【题型】解答题　【知识点】平面几何　【难度】hard
如图，已知在等腰$\triangle ABC$中，$AB=AC=5\sqrt{5}$，$\tan\angle ABC=2$，$BF\perp AC$，垂足为$F$，点$D$是边$AB$上一点（不与$A$，$B$重合）

\vspace{0.2cm}
\noindent (1)求边$BC$的长；
\noindent (2)如图2，延长$DF$交$BC$的延长线于点$G$，如果直线$DG$与$\triangle BCF$的外接圆相切，求线段$CG$的长；
\noindent (3)过点$D$作$DE\perp BC$，垂足为$E$，$DE$交$BF$于点$Q$，连接$DF$，如果$\triangle DQF$为等腰三角形，直接写出线段$BD$的长．

\vspace{0.2cm}
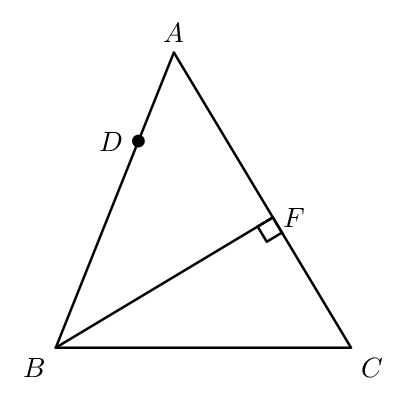
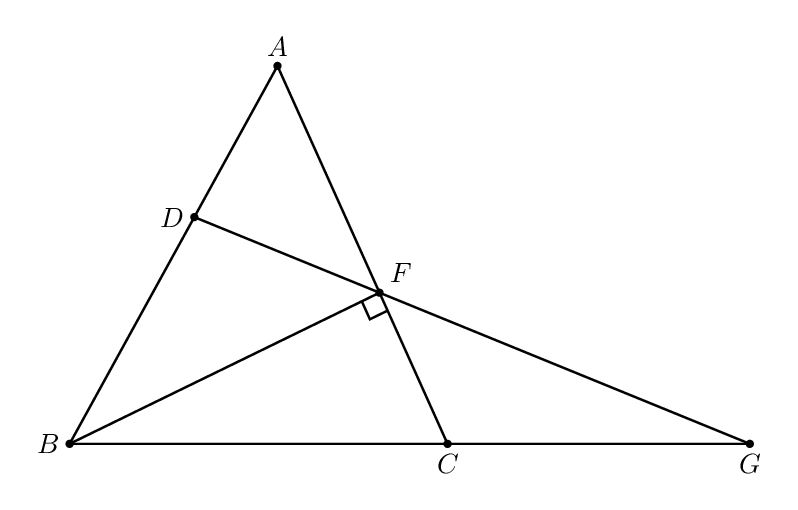
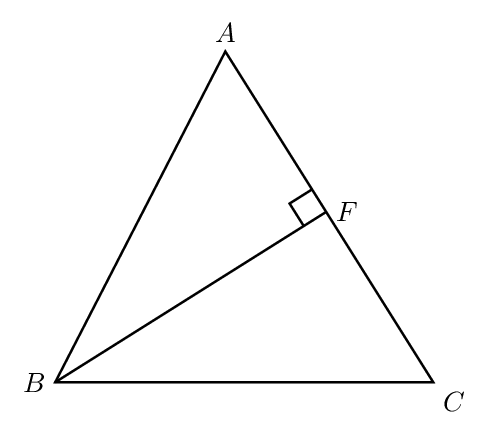
【解答】

\noindent \textbf{【详解】}
\noindent (1) 解：过点$A$作$AT\perp BC$于点$T$，

\vspace{0.2cm}
\noindent $\because AB=AC$，
\noindent $\therefore BT=TC$，
\noindent $\because \tan\angle ABC=2$，
\noindent $\therefore \dfrac{AT}{TB}=2$，
\noindent 设$TB=x$，$AT=2x$，
\noindent $\because$在$\text{Rt}\triangle ATB$由勾股定理可得：$x^2+(2x)^2=(5\sqrt{5})^2$，
\noindent 解得：$x=5$（舍负），
\noindent $\therefore TB=5$，$AT=10$，
\noindent $\therefore BC=10$；

\vspace{0.2cm}
\noindent (2) 解：$\triangle BCF$的外接圆，记为$\odot T$，连接$AT$,$FT$，过点$F$作$FH\perp BC$于点$H$，

\vspace{0.2cm}
\noindent $\because$点$T$为$BC$中点，
\noindent $\because AB=AC$，
\noindent $\therefore BT=CT=FT=5$，$AT\perp BC$，
\noindent $\because DG$与$\odot T$相切，
\noindent $\therefore TF\perp DG$，
\noindent $\therefore \angle CFB=\angle CTA=90^\circ$，
\noindent $\because \angle ACT=\angle BCF$，
\noindent $\therefore \triangle CFB\backsim\triangle CTA$，
\noindent $\therefore \dfrac{CF}{CT}=\dfrac{CB}{CA}=\dfrac{BF}{AT}$，
\noindent $\therefore \dfrac{CF}{5}=\dfrac{10}{5\sqrt{5}}=\dfrac{BF}{10}$，
\noindent $\therefore CF=2\sqrt{5}$，$BF=4\sqrt{5}$，
\noindent $\therefore FH=\dfrac{FB\times FC}{BC}=\dfrac{2\sqrt{5}\times4\sqrt{5}}{10}=4$，
\noindent $\therefore TH=\sqrt{TF^2-FH^2}=3$，
\noindent $\because \angle FTH=\angle GTF$，$\angle THF=\angle TFG=90^\circ$，
\noindent $\therefore \triangle THF\backsim\triangle TFG$，
\noindent $\therefore \dfrac{TH}{TF}=\dfrac{TF}{TG}$，
\noindent $\therefore \dfrac{3}{5}=\dfrac{5}{TG}$，
\noindent $\therefore TG=\dfrac{25}{3}$，
\noindent $CG=TG-TC=\dfrac{25}{3}-5=\dfrac{10}{3}$；

\vspace{0.2cm}
\noindent (3) 解：$\because \angle BQE+\angle QBE=90^\circ$，$\angle C+\angle QBE=90^\circ$，
\noindent $\therefore \angle BQE=\angle C$，
\noindent 又$\because \angle BQE=\angle DQF$，
\noindent $\therefore \angle C=\angle DQF$，
\noindent 当$DQ=DF$时，如图，作$DP\perp BF$交$BF$于点$P$，则$PQ=PF$，

\vspace{0.2cm}
\noindent $\because \tan\angle ABC=\tan C=2=\dfrac{BF}{FC}$，
\noindent 则$BF=2FC$，
\noindent $\therefore BC=\sqrt{CF^2+BF^2}=\sqrt{5}FC=10$，
\noindent $\therefore FC=2\sqrt{5}$，$BF=4\sqrt{5}$，
\noindent 设$BE=x$，
\noindent $\because \tan\angle ABC=\tan C=\tan\angle BQE=\tan\angle DQP=2$，
\noindent $\therefore QE=\dfrac{x}{2}$，
\noindent $\therefore BQ=\sqrt{BE^2+QE^2}=\sqrt{x^2+\left(\dfrac{x}{2}\right)^2}=\dfrac{\sqrt{5}}{2}x$，
\noindent $\therefore QF=BF-BQ=4\sqrt{5}-\dfrac{\sqrt{5}}{2}x$，
\noindent $\therefore QP=PF=\dfrac{1}{2}QF=2\sqrt{5}-\dfrac{\sqrt{5}}{4}x$，
\noindent $\because \tan\angle DQP=2$，
\noindent $\therefore$同理可得：$DQ=\sqrt{5}QP=10-\dfrac{5}{4}x$，
\noindent $\therefore DE=DQ+QE=10-\dfrac{5}{4}x+\dfrac{x}{2}=10-\dfrac{3}{4}x$，
\noindent $\because DE\perp BC$，$\tan\angle ABC=2$，
\noindent $\therefore BD=\dfrac{DE}{\cos\angle ABC}=\dfrac{10-\dfrac{3}{4}x}{\dfrac{1}{\sqrt{5}}}=\sqrt{5}\left(10-\dfrac{3}{4}x\right)$，
\noindent 当$DQ=DF$时，$\sqrt{5}\left(10-\dfrac{3}{4}x\right)=2\left(2\sqrt{5}-\dfrac{\sqrt{5}}{4}x\right)$，
\noindent 解得$x=4$，$\therefore BD=2\sqrt{5}$；
\noindent 当$DQ=QF$时，$10-\dfrac{5}{4}x=2\sqrt{5}-\dfrac{\sqrt{5}}{4}x$，
\noindent 解得$x=\dfrac{20-4\sqrt{5}}{5-\sqrt{5}}=\dfrac{8(5-\sqrt{5})}{5-\sqrt{5}}=8$，$\therefore BD=4\sqrt{5}$（舍去，$D$与$A$重合）；
\noindent 当$DF=QF$时，$\sqrt{5}\left(10-\dfrac{3}{4}x\right)=2\sqrt{5}-\dfrac{\sqrt{5}}{4}x$，
\noindent 解得$x=8$，$\therefore BD=2\sqrt{5}$（与$DQ=DF$情况重合）；
\noindent 综上，$BD=2\sqrt{5}$。

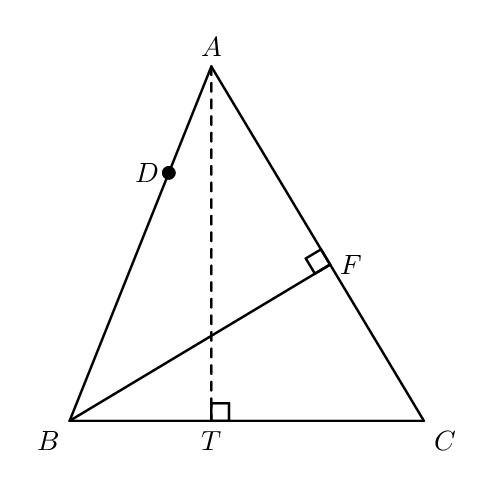
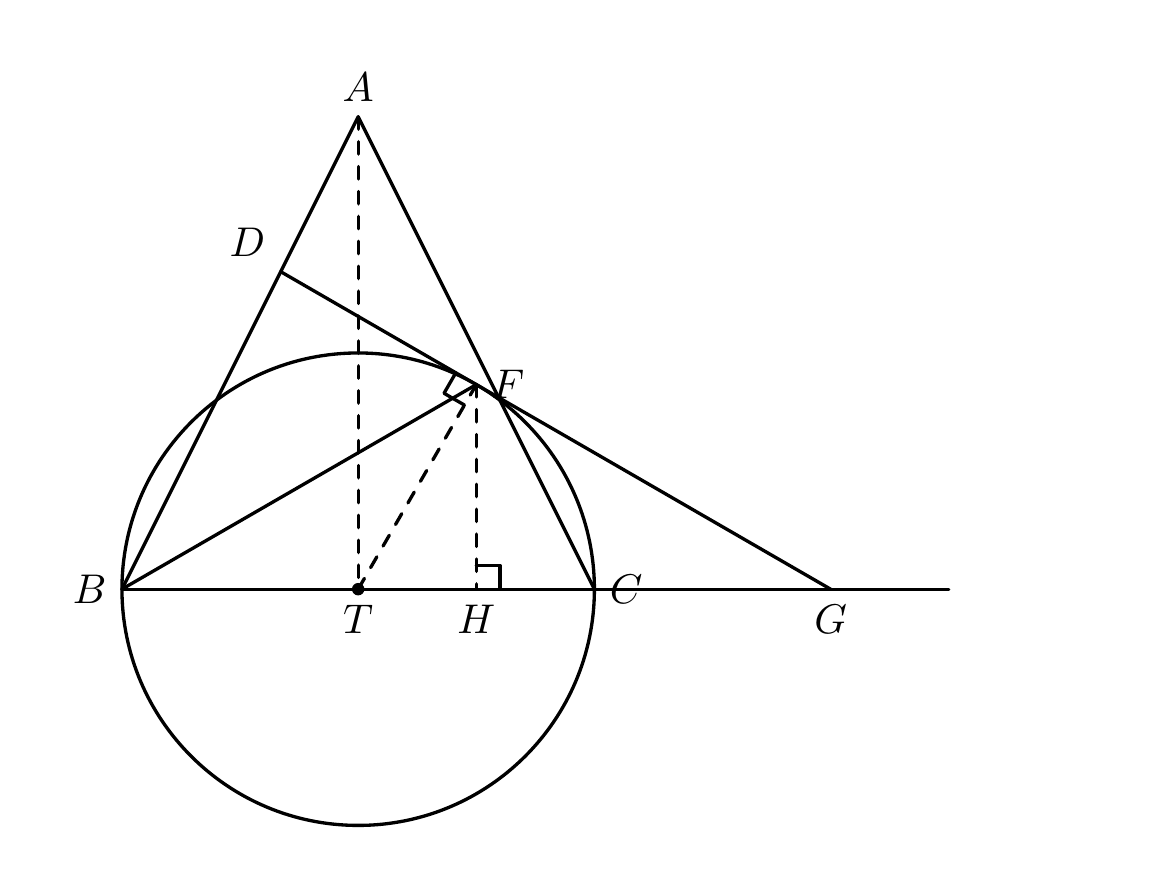
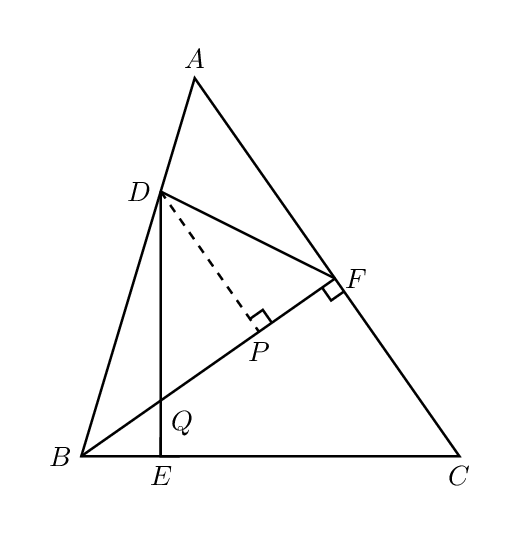
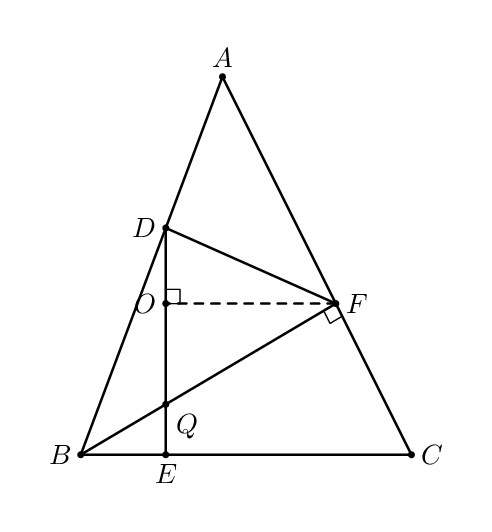
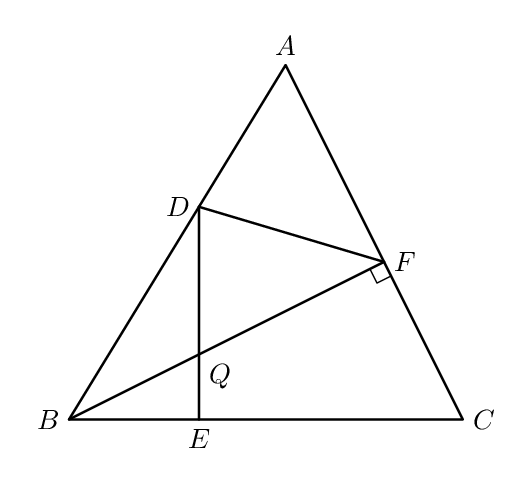